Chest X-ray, PA view. Patient: 33 years old, sex M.
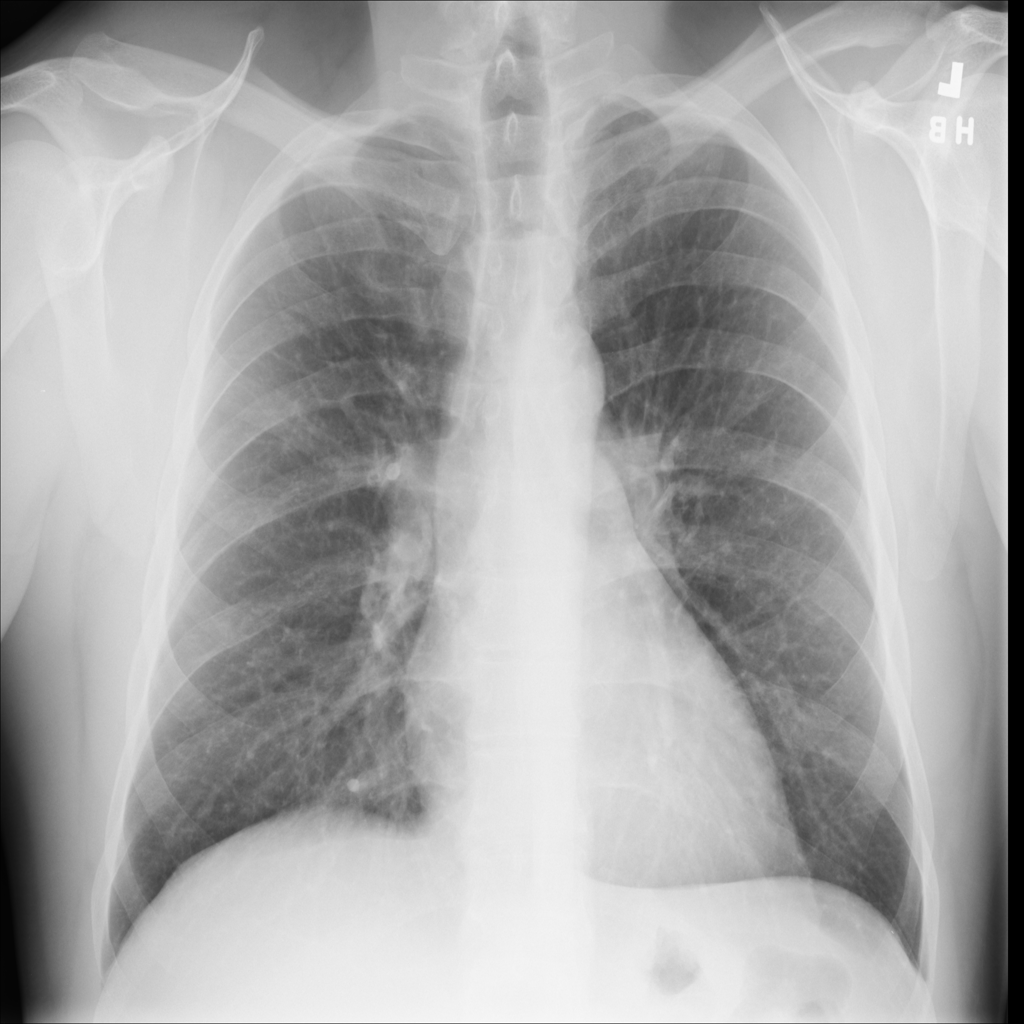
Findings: No Finding